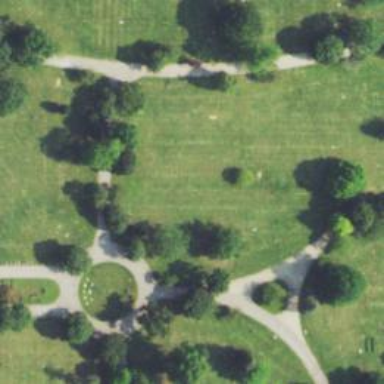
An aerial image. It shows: Cemetery.